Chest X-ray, PA view. Patient: 30 years old, sex F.
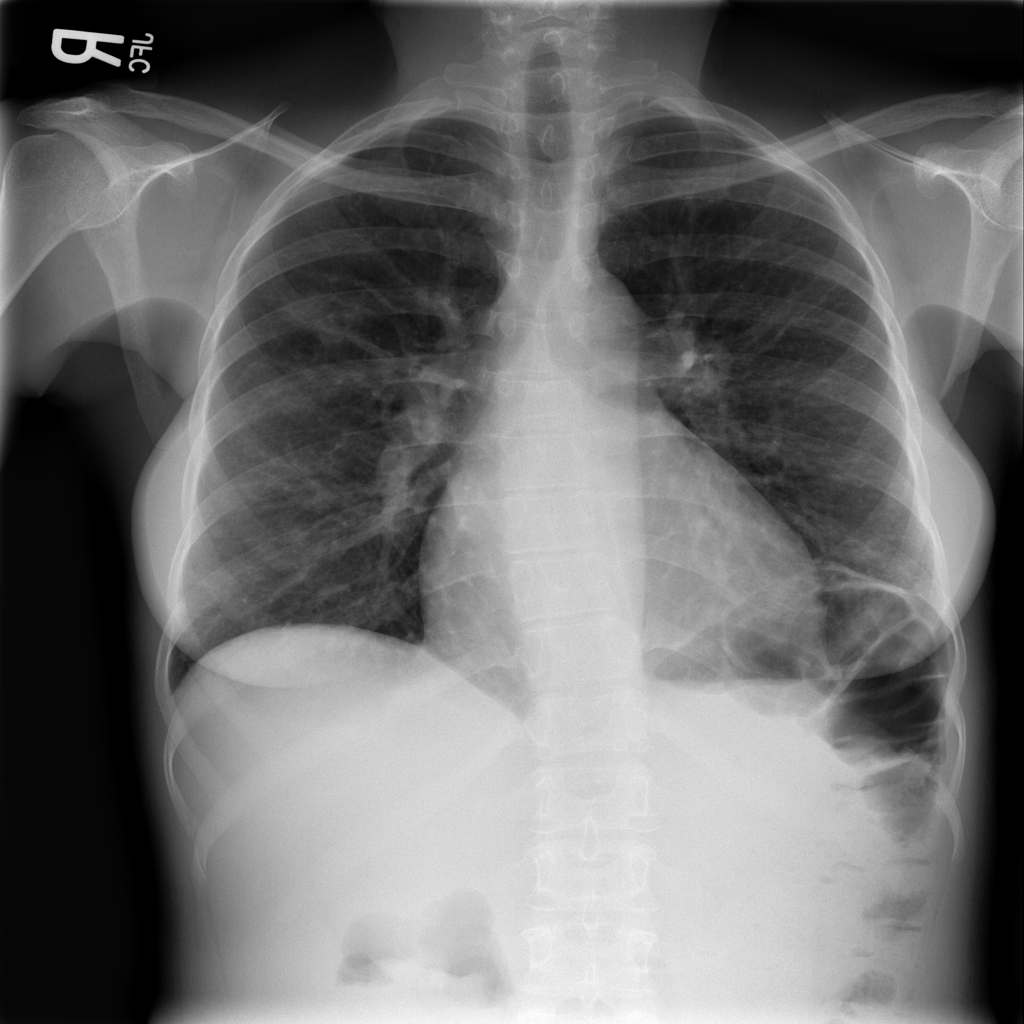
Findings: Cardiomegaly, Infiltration